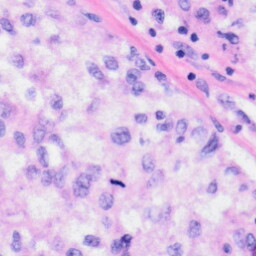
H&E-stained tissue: Liver